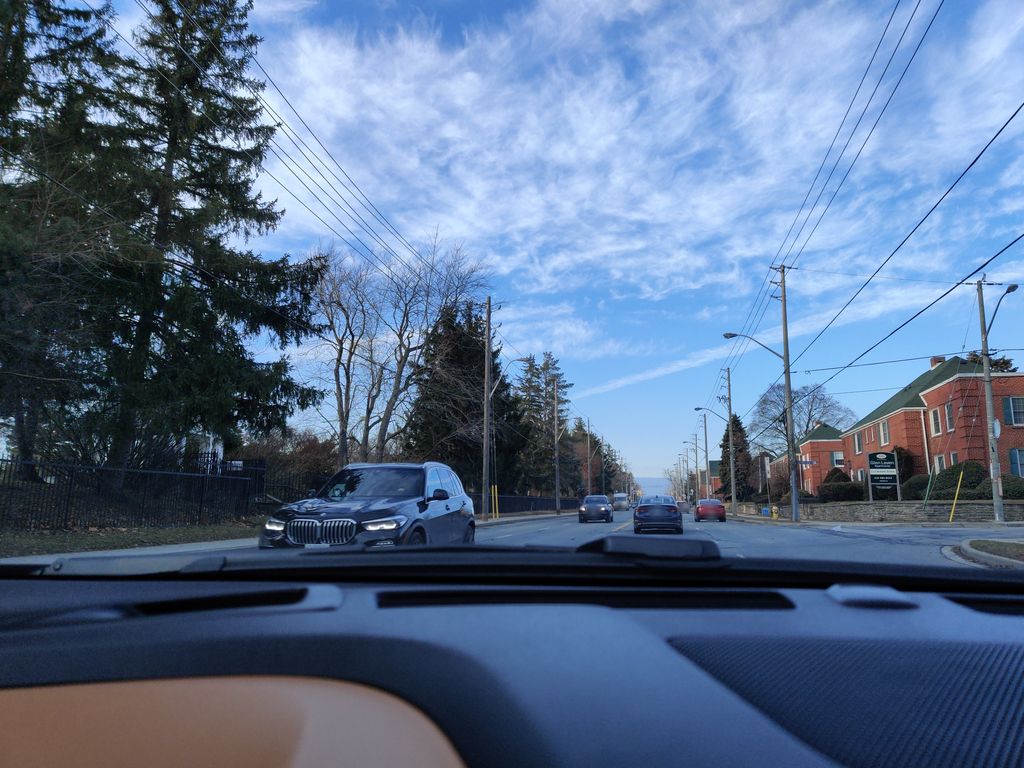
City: toronto